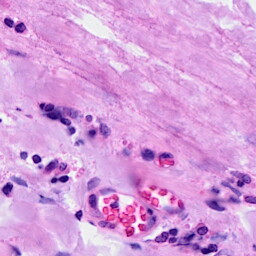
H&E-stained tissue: Breast